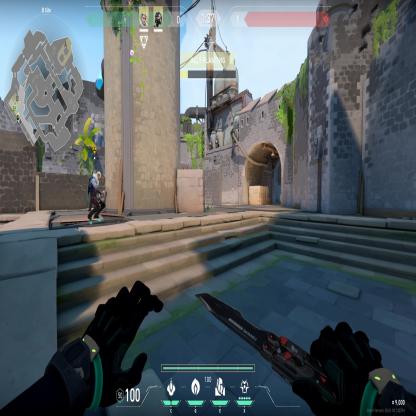
Label: teammate